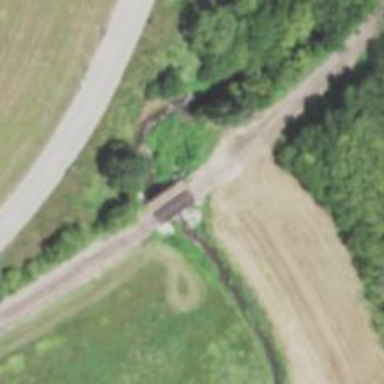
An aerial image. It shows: Bridge over railway track classified as "excepted".